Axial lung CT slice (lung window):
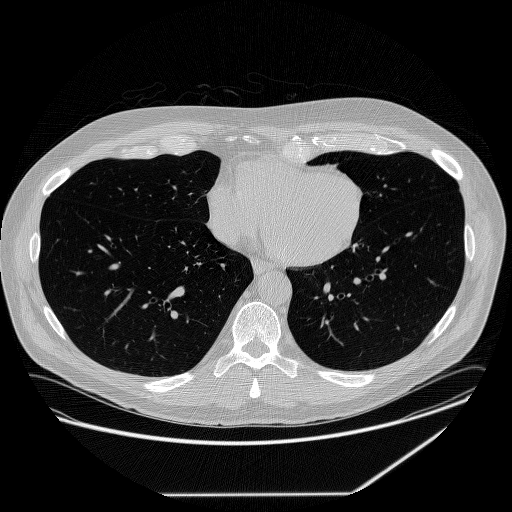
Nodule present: no